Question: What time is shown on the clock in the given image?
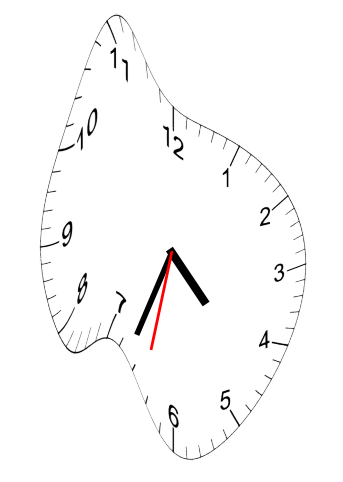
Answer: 04:33:32